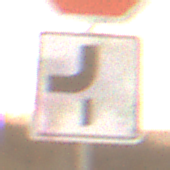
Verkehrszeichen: VerlaufVorfahrtsstrasse7
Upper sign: Stop
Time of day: SunriseSunset
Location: Outdoor (Nature)
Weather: PartlyCloudy
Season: NotSpecified
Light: Natural